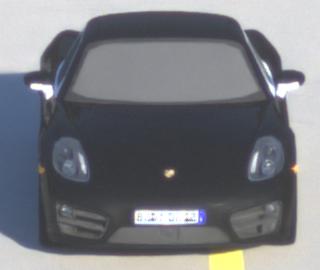
Make: Porsche
Model: Cayman
Detailed model: Cayman (981C)
Model produced from: 2013/03
Model produced until: 2014/04
Doors: 2
Color: black
Road condition: dry road
Daytime: sunrise or sunset
Contrast: medium contrast